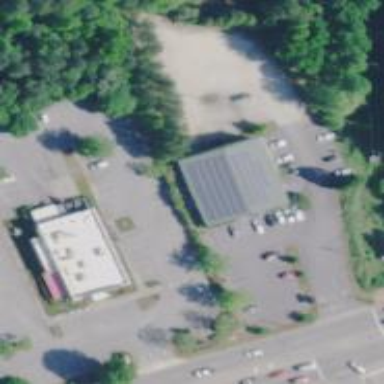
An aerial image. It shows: Supermarket.